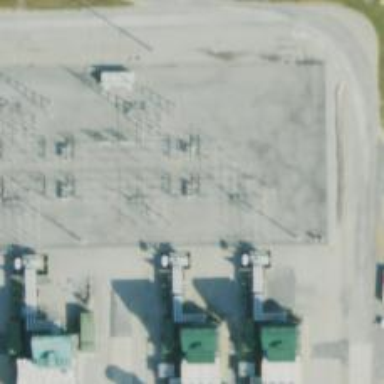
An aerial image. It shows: Switch for power supply.